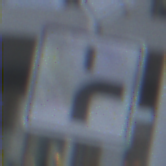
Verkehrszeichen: VerlaufVorfahrtsstrasse8
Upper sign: Vorfahrtsstrasse
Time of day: SunriseSunset
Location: Outdoor (Urban)
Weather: PartlyCloudy
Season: NotSpecified
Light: Natural